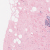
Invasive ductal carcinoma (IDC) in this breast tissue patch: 0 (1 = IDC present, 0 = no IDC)